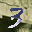
Label: 3